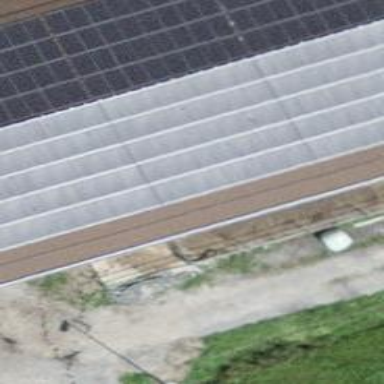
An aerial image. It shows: Solar power generator utilizing photovoltaic technology with solar photovoltaic panels.